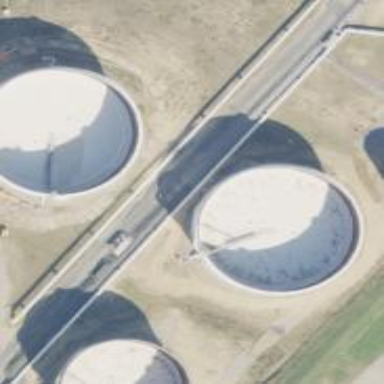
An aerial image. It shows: Storage tank that is man-made.